Question: The image component allows Free Ratio cropping out of the box. I'm a bit baffled at why there is no Aspect Ratio option (keeping height and width constrained to each other), which would work much better for us. Is this an existing feature that can be enabled, or a custom task in Java?
I am using CQ 5.4.

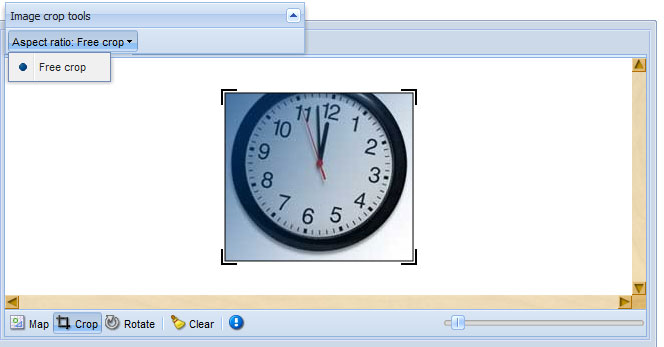
Answer: If you'd like to generate images with different aspectRatios, try this...
<URL>
The crop parameters are saved in different properties and not "cropParameter" of the html5smartimage widget